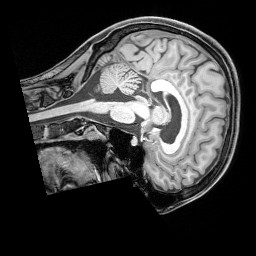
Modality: T1w
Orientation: sagittal
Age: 28
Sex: female
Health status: healthy
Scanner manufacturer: siemens
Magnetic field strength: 3 T
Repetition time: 1.65 s
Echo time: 0.00182 s